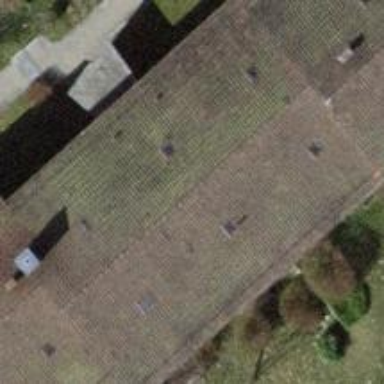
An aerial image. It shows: Pitched roof building.